Question: In the command prompt I am able to change the working directory by typing CD "new path"
for example take a look on how I am able to select directories that are located in my C drive:

but note that when I select a directory located in a different volume (A:...) the command prompt will not change the working directory...
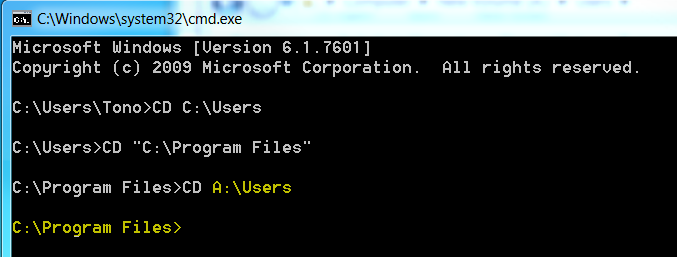
Answer: 'cd /d A:\Users' does what your looking for.